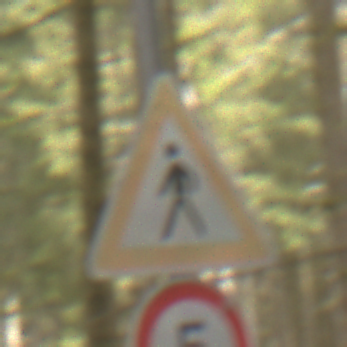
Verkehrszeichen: FussgaengerRechts
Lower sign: Geschwindigkeit5
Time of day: MorningAfternoon
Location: Outdoor (Nature)
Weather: Overcast
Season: Winter
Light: Natural